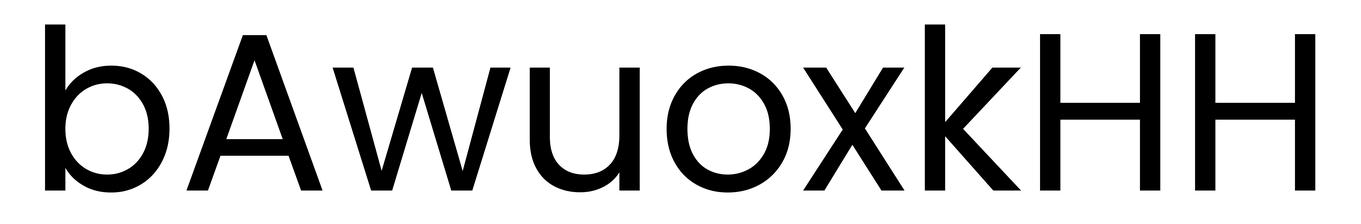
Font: Poppins-Regular